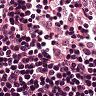
Metastatic tissue present: no